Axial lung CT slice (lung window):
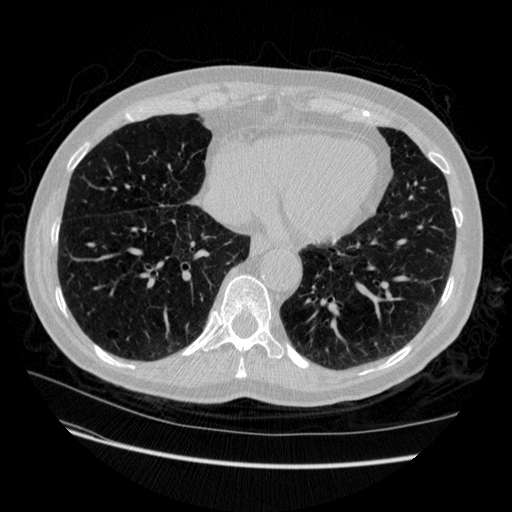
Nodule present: no